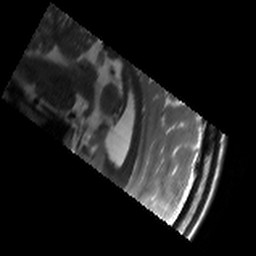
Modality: T2w
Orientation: sagittal
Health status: healthy
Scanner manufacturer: siemens
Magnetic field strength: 3 T
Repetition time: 8.02 s
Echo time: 0.08 s